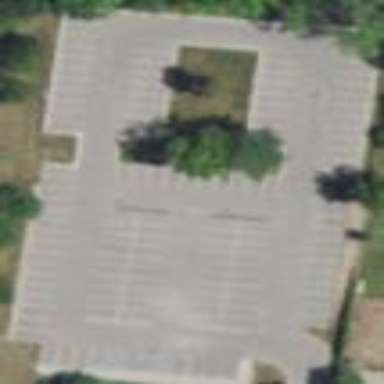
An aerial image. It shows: Parking area.